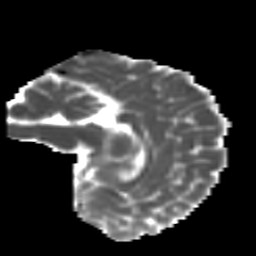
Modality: MD
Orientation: sagittal
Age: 16
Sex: female
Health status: ill
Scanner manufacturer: ge
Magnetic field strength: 3 T
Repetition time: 6.752 s
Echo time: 0.079 s